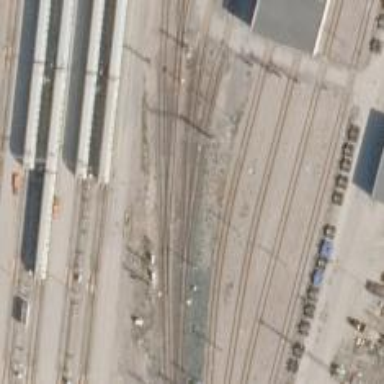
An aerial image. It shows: Rail yard with electrified contact lines for the railway.